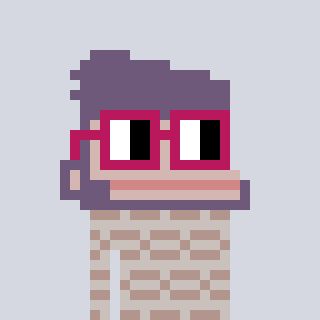
a pixel art character with square dark red glasses, a ape-shaped head and a foggrey-colored body on a cool background